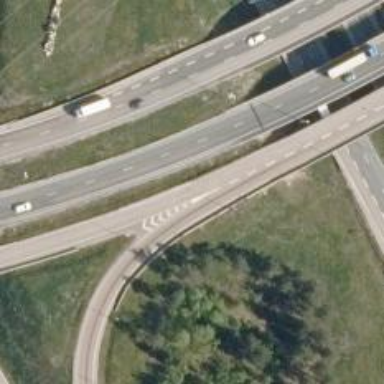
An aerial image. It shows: Trunk link highway with asphalt surface.